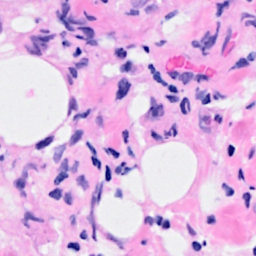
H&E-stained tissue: Breast